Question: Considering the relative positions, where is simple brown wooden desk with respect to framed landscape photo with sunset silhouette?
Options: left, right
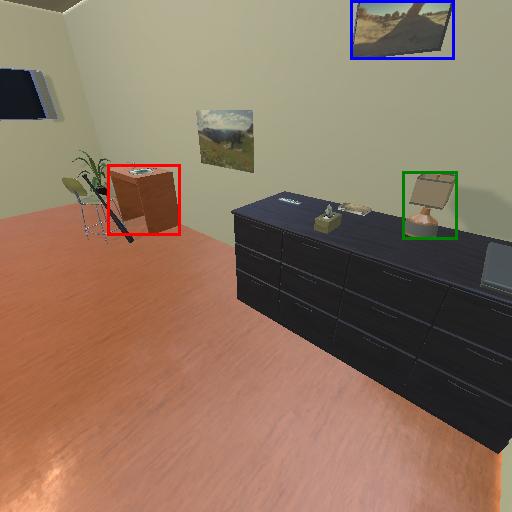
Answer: left